Question: My 'UILabel' text goes offscreen, instead of cutting off before it runs off screen.
Can anyone help with this? Thanks
'WebListCell.m'
'''
- (void)layoutSubviews {
self.headlineLabel.frame = CGRectMake(15, 15, 200, 25);
[self.headlineLabel setNumberOfLines:1];
[self.headlineLabel sizeToFit];
}
'''
Update:
I ended up using Storyboards for this and pinning the label to each side with the Pin menu. So use the Pin menu if you'd like to do this on Storyboard.

Or use code per accepted answer below.
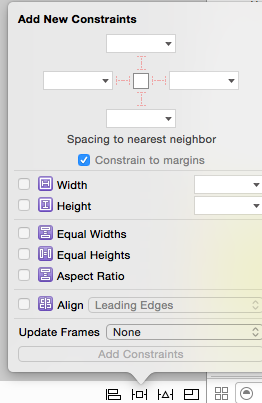
Answer: the problem is you are calling 'sizeToFit' method which automatically resizes the frame of your label to fit the text.
Try by not calling that method.